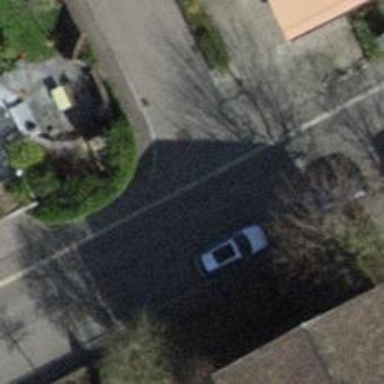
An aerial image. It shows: Driveway.